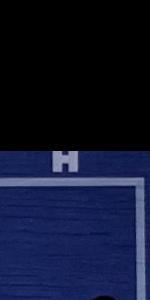
Label: Empty